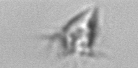
Label: Paratontonia_gracillima